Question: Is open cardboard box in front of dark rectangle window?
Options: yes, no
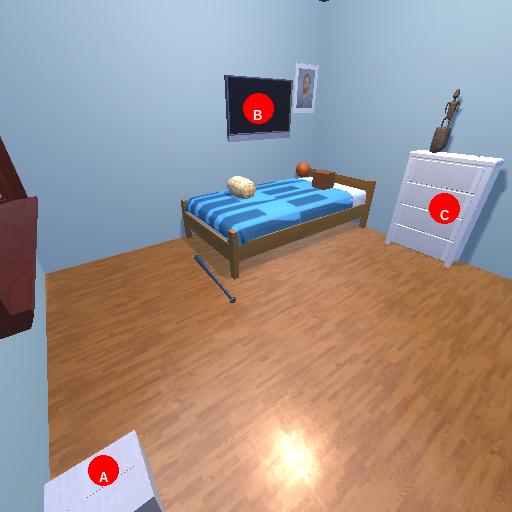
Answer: yes